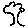
Label: tree